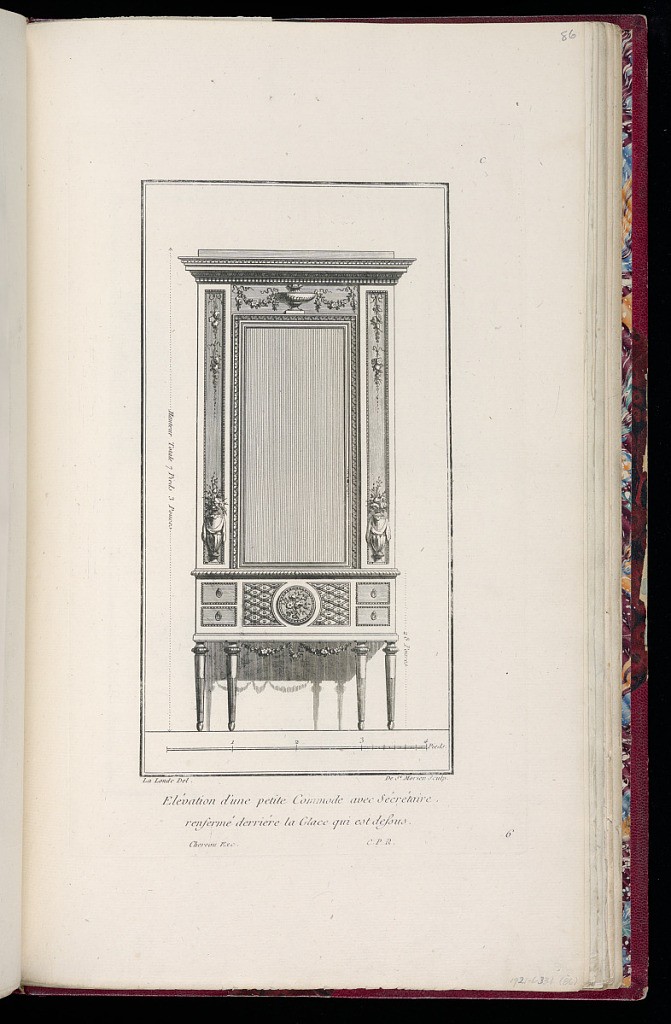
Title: Elévation d'une petite Commode avec Sécrétaire
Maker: Richard de Lalonde, French, active 1780–96
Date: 1775-1788
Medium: Etching on off-white laid paper
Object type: Print
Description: Design for a small dresser that also functions as a secretary desk, whose features are enclosed behind the glass above the dresser. The commode is decorated with ornament motifs including fluted legs, garland, lozenge, vases with flowers, lamb tongue, and egg and dart. The plate is signed and numbered.